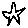
Label: star